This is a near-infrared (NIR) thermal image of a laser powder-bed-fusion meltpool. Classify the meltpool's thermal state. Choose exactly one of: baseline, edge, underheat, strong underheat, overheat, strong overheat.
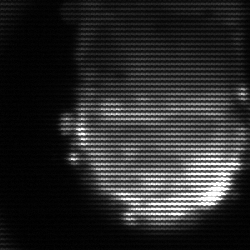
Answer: baseline